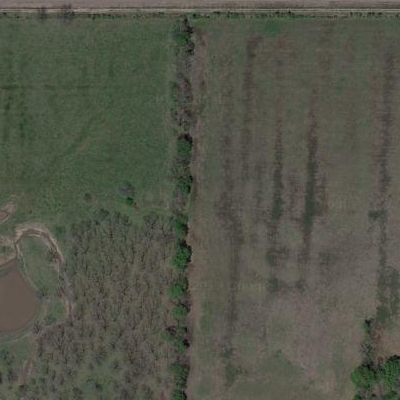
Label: Grass